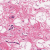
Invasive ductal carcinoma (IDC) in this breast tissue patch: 0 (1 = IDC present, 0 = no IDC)